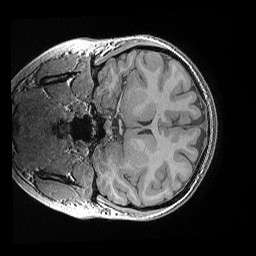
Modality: T1w
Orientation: coronal
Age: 18
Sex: female
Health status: healthy
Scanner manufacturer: siemens
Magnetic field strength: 3 T
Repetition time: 0.02 s
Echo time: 0.00492 s